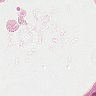
Metastatic tissue present: yes